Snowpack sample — Loveland Pass, Silver Plume, Colorado, USA (2/11/26, 12:00 PM MST)
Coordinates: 39.663, -105.886
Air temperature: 35 °F
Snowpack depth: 82 cm
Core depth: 10 cm
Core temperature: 15.8 °F
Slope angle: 13°, slope face: 12°
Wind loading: high
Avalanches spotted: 1
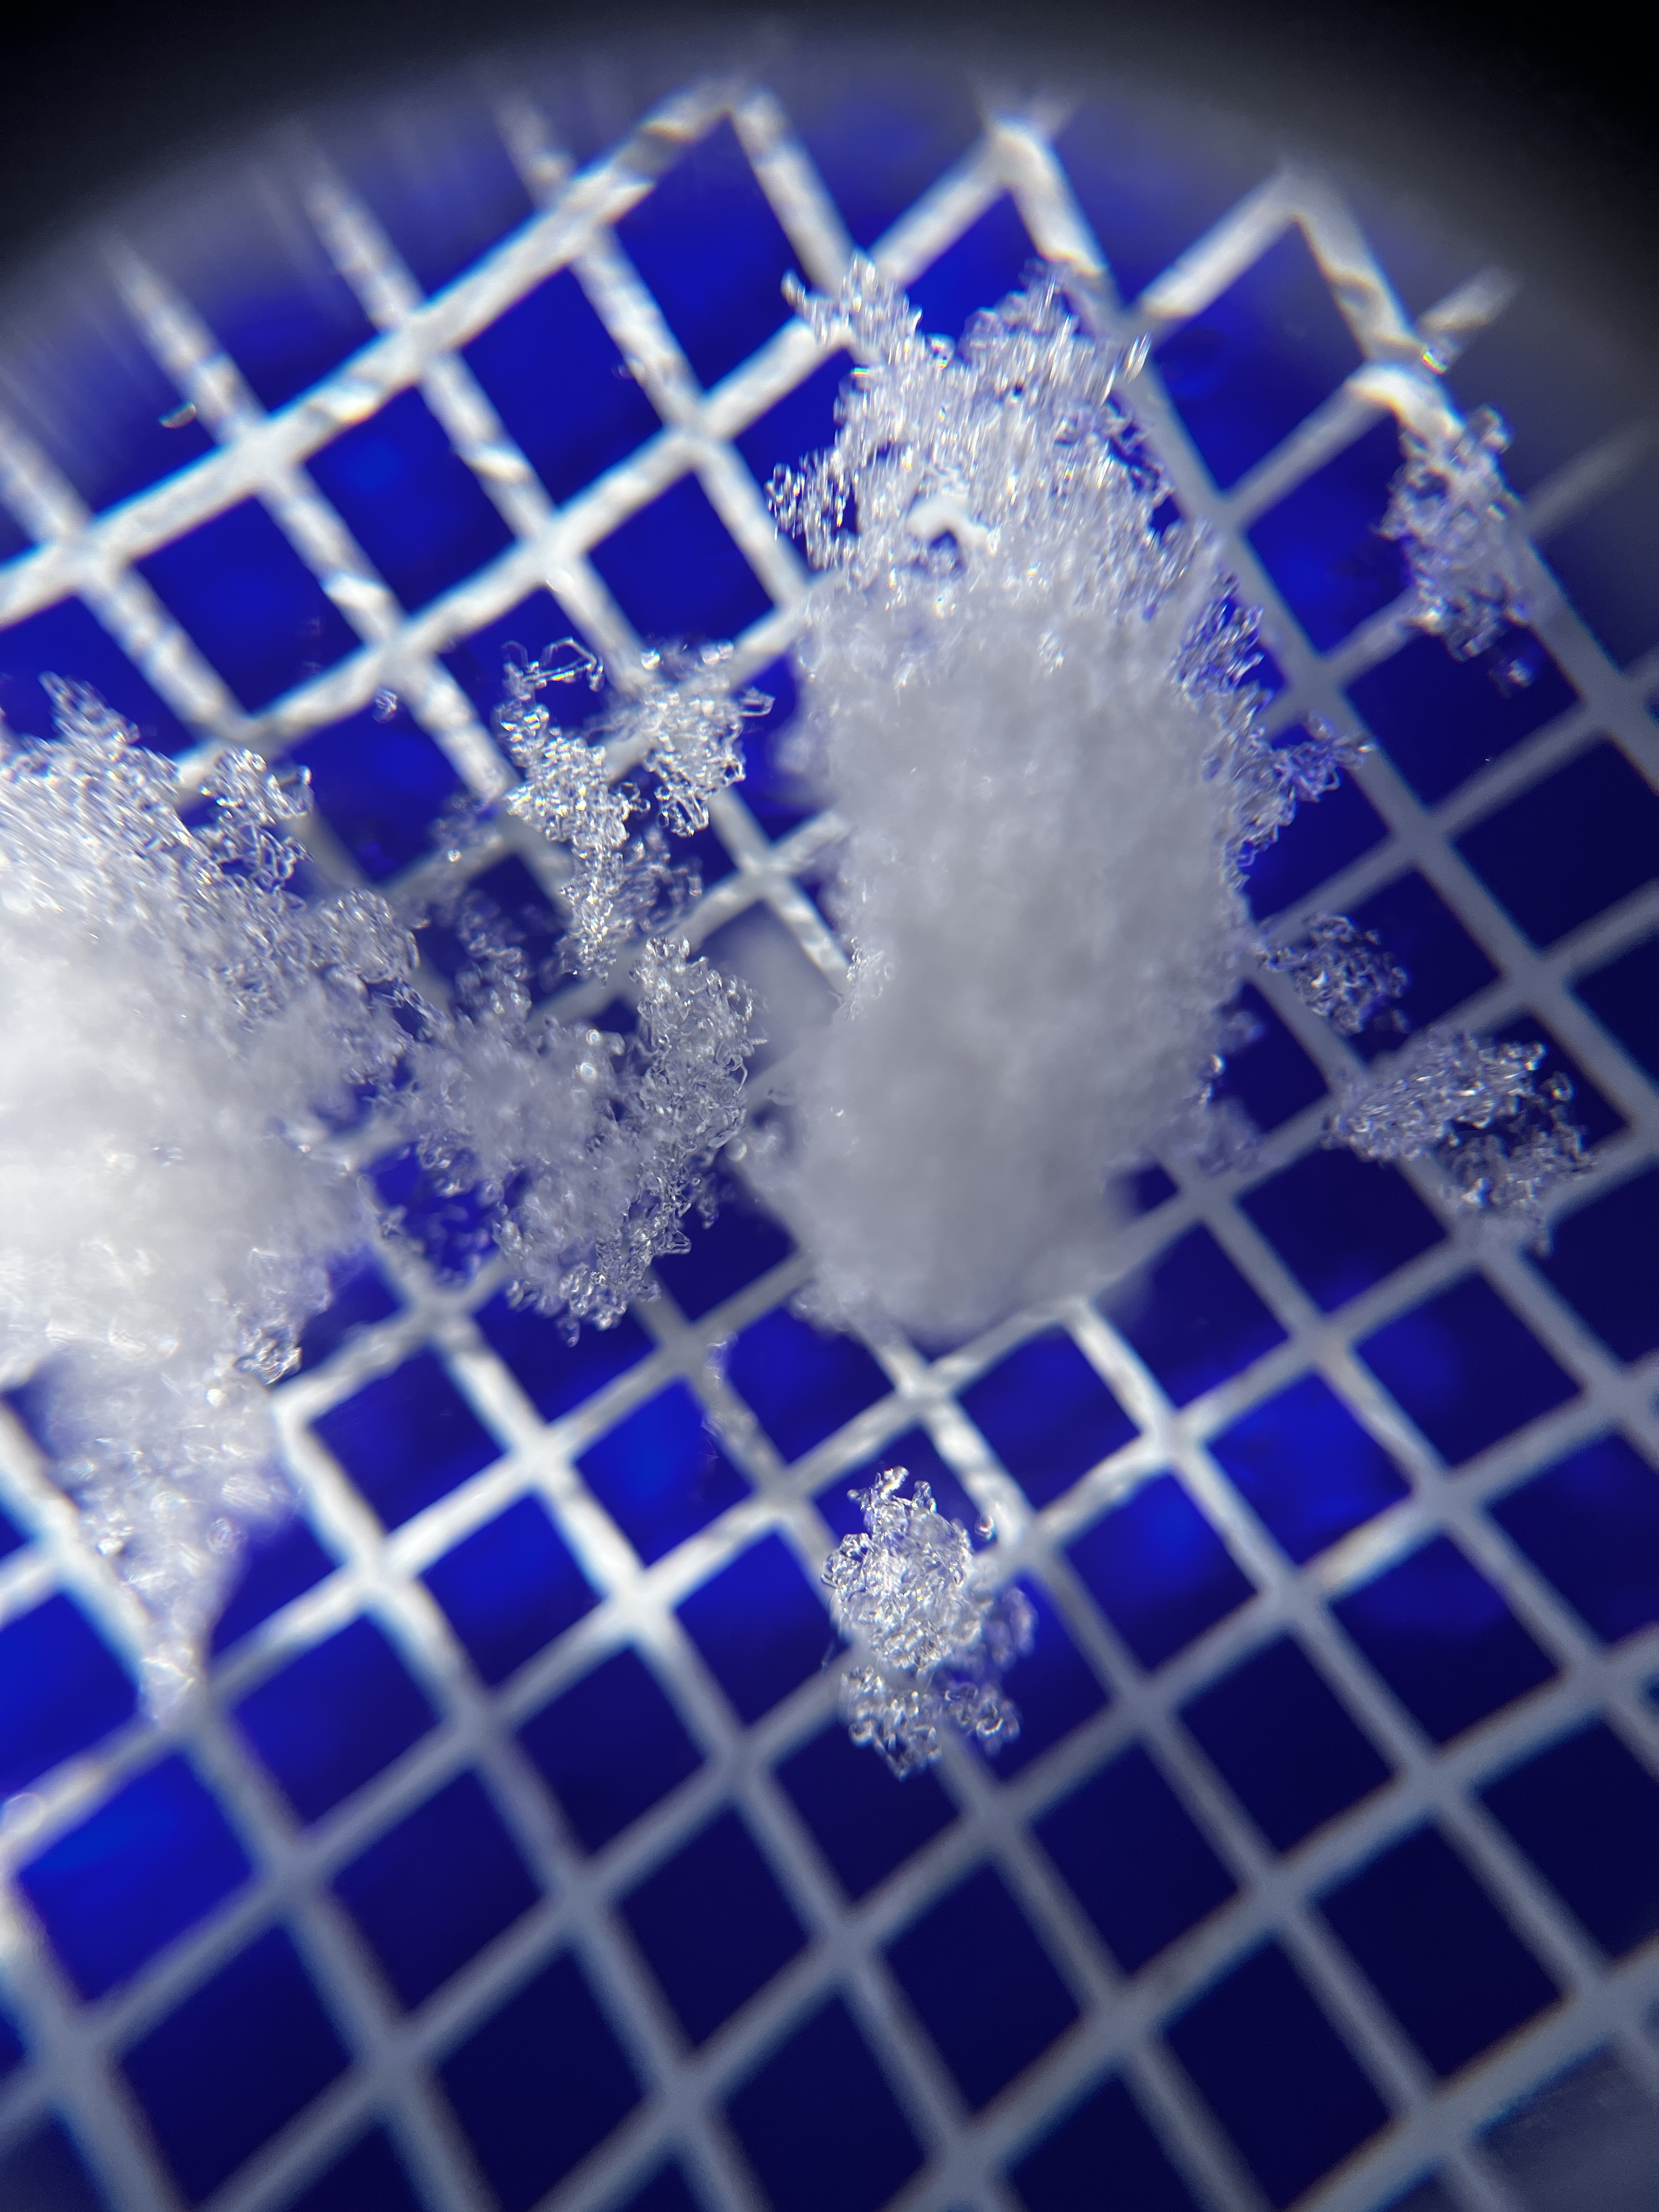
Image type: magnified_profile
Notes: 1 small avalanche spotted on the north side of the bowl, lots of wind loading